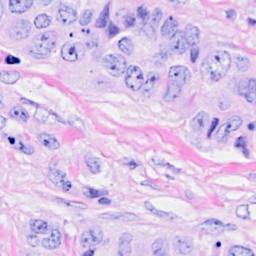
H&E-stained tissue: Breast